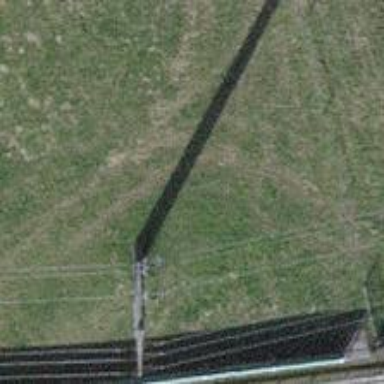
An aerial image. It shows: Concrete power pole.